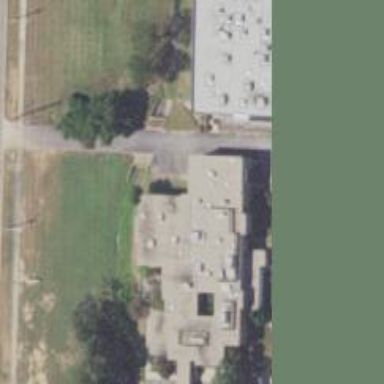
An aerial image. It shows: Clinic.